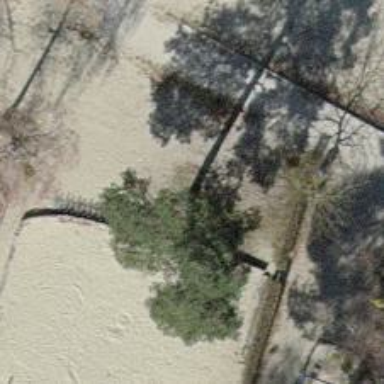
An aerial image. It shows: Evergreen needle-leaved tree.